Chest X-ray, PA view. Patient: 49 years old, sex F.
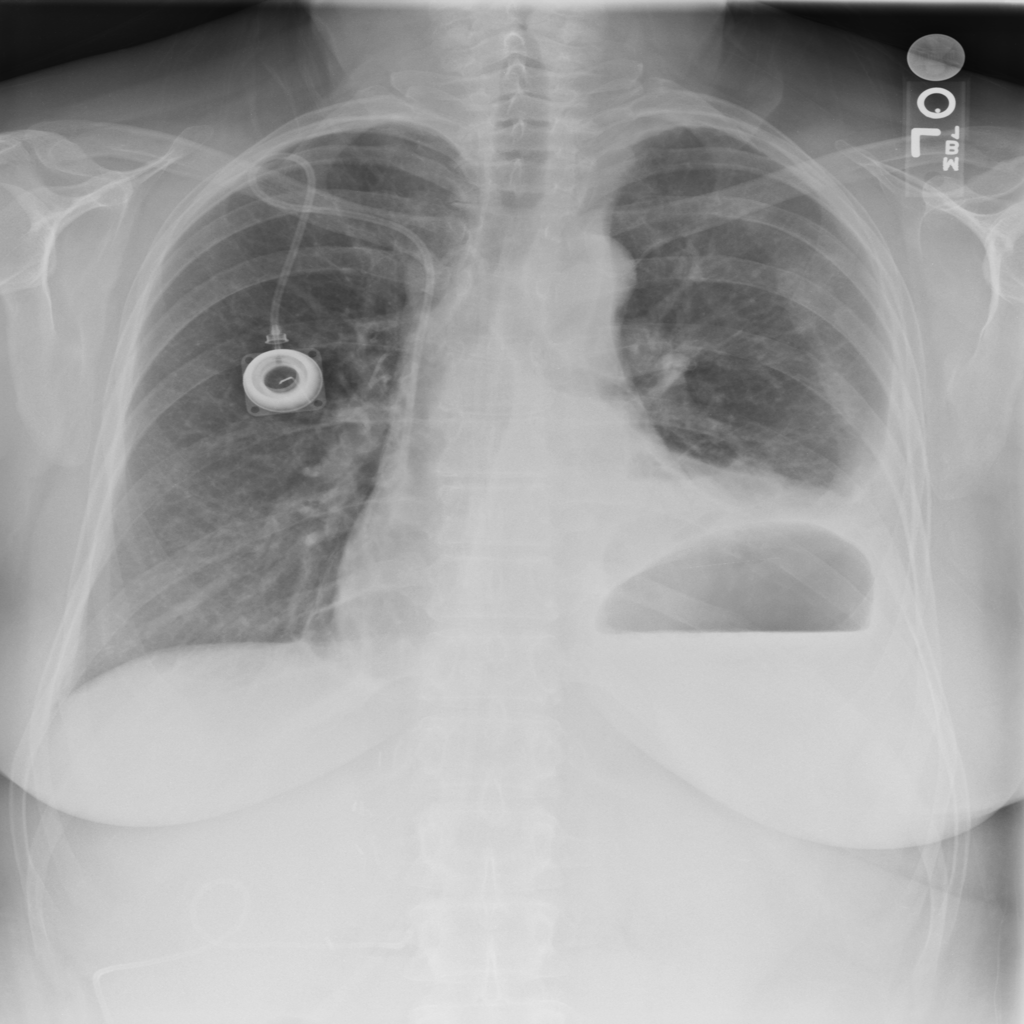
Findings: No Finding